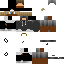
A male human skin with medium skin, wearing brown long hair dressed in a blue hoodie and black pants, featuring a closed mouth.